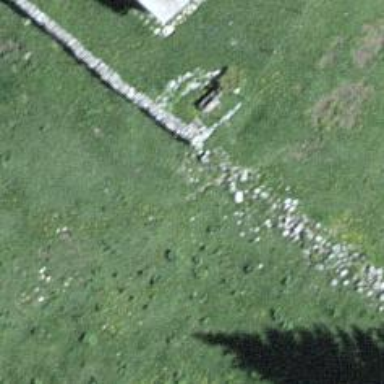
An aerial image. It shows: Wall made of dry stone.